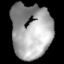
Tissue: lung
Cell type: Epithelial cells
Senescence score: 0.1466
Nuclear area (px): 2156
Mean DAPI intensity: 165.165